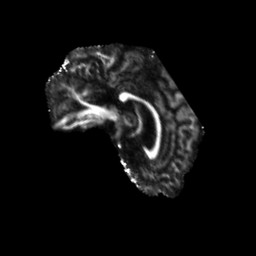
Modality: FA
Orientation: sagittal
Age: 53
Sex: male
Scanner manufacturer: siemens
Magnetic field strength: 3 T
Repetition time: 5.47 s
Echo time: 0.0854 s